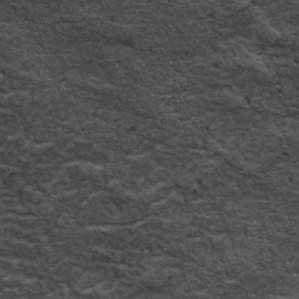
Label: frost